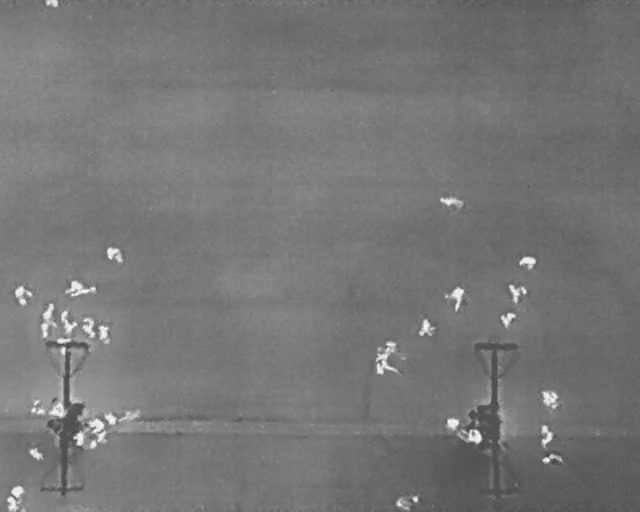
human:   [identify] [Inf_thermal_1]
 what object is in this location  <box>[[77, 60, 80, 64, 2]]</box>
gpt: <ref>1 medium person at the right</ref>

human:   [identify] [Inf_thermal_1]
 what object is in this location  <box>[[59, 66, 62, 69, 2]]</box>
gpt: <ref>1 medium person at the center</ref>